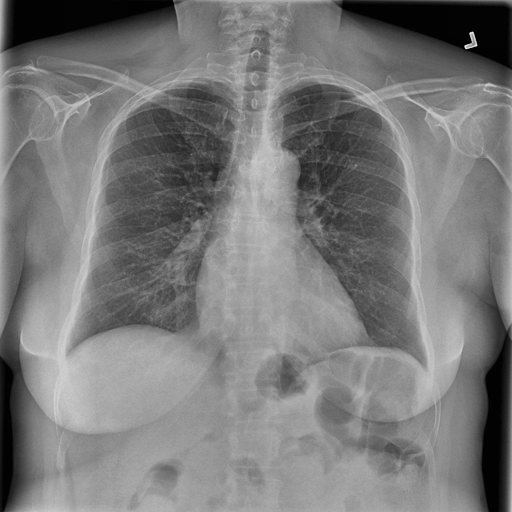
Finding: NORMAL